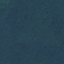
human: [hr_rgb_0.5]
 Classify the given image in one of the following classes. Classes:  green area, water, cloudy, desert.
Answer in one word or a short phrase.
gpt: green area